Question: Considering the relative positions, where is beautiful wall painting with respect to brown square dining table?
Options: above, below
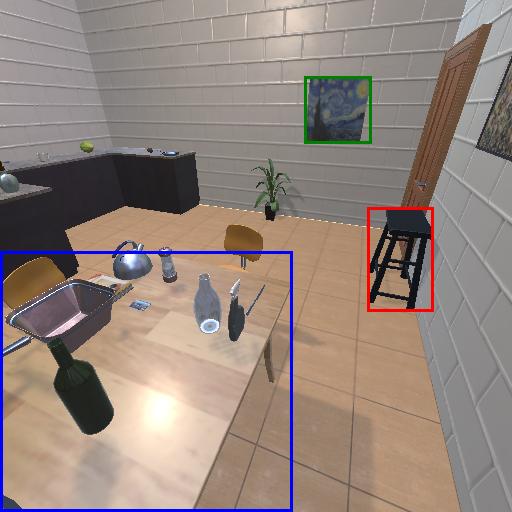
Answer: above